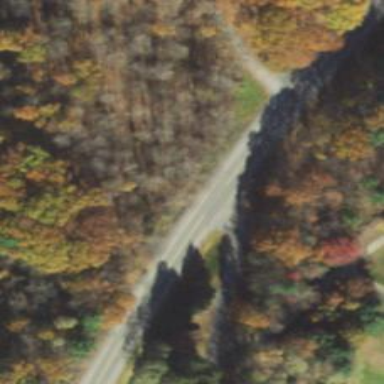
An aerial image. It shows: Primary highway.